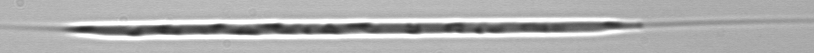
Label: Rhizosolenia